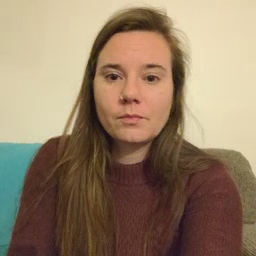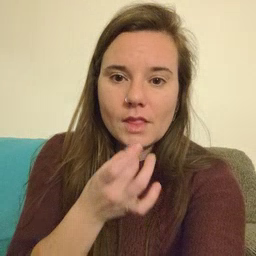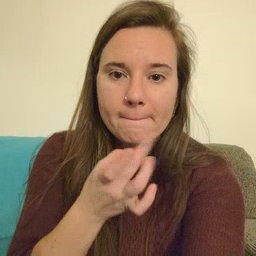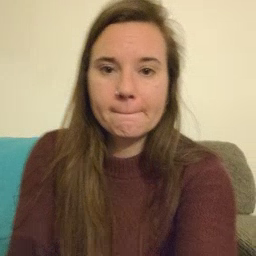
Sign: lamp